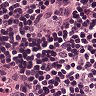
Metastatic tissue present: no